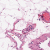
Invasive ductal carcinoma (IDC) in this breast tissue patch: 0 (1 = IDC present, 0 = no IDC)